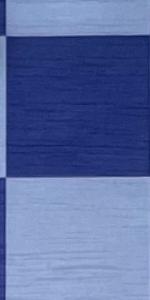
Label: Empty